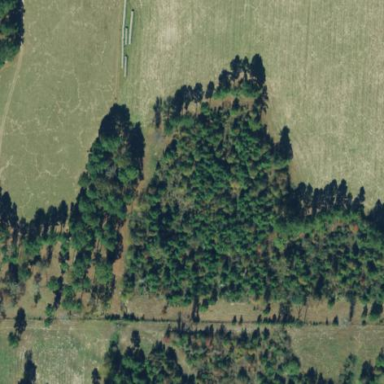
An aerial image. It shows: Mixed woodland area with variety of leaf types and cycles.